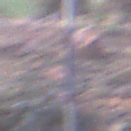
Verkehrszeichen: WildwechselLinks
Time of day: SunriseSunset
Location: Outdoor (Nature)
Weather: Clear
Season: NotSpecified
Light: Natural